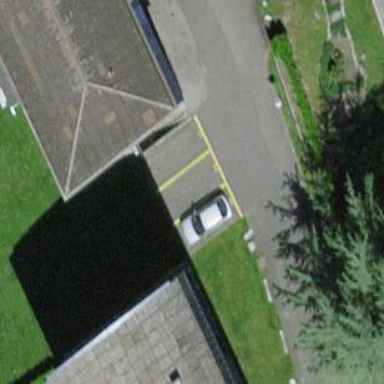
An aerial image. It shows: Street-side parking lot with asphalt surface.